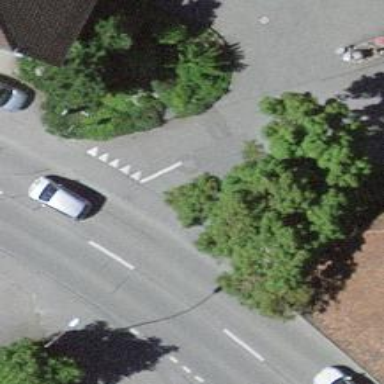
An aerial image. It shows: Road with "give way" sign.